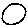
Label: circle